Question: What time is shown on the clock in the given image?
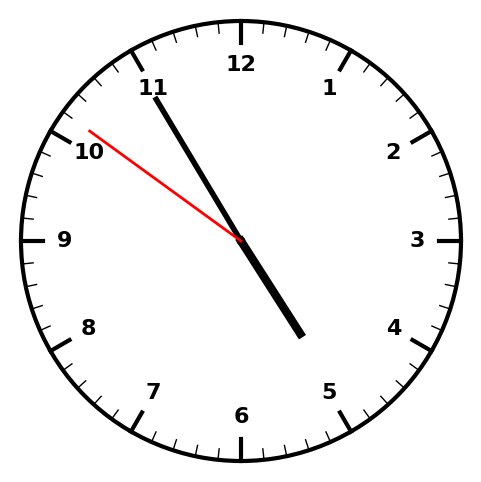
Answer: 04:54:51